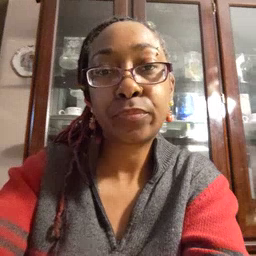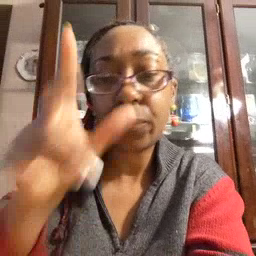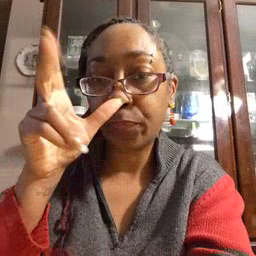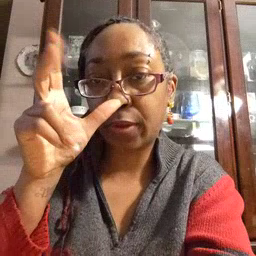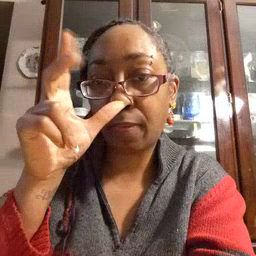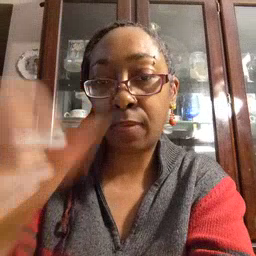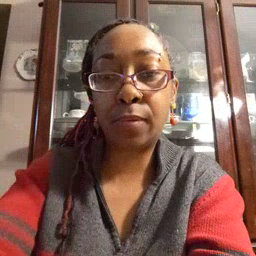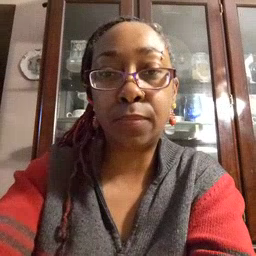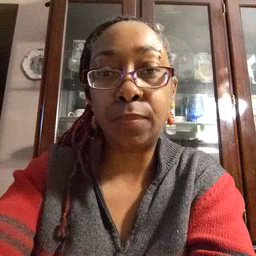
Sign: bug